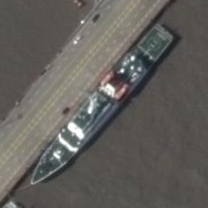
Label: destroyer